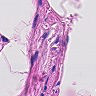
Metastatic tissue present: no